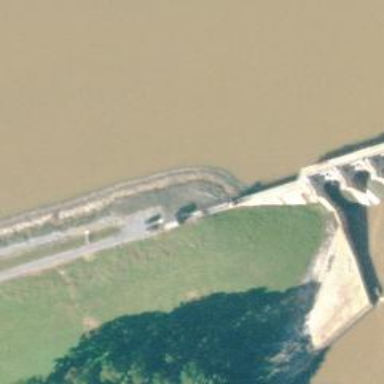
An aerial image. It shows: Dam across waterway.